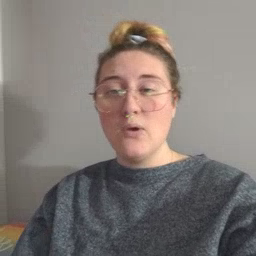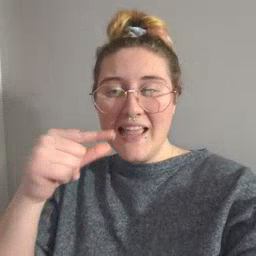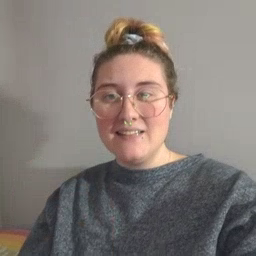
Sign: green